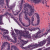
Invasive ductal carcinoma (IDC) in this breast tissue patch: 0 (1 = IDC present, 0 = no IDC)